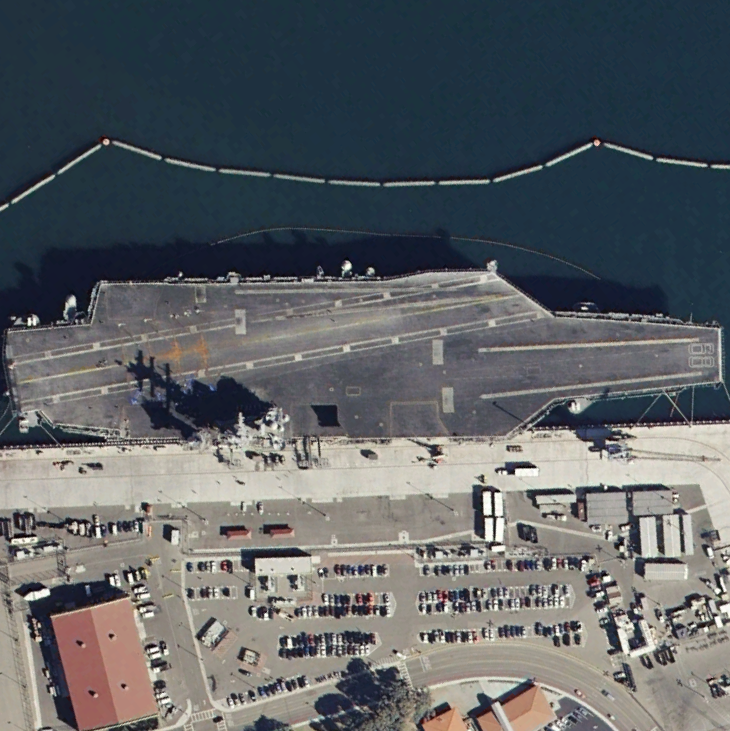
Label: aircraft_carrier